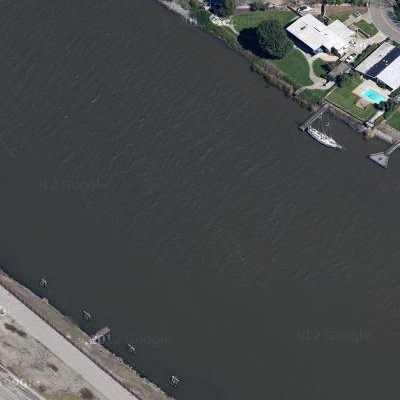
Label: RiverLake